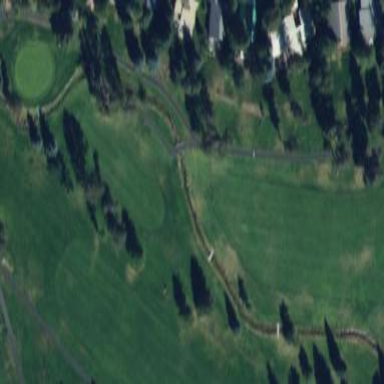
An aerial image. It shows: Rough grassy area used for golf.